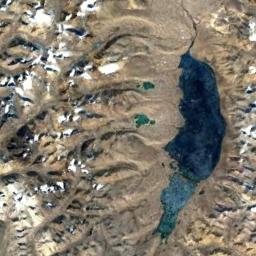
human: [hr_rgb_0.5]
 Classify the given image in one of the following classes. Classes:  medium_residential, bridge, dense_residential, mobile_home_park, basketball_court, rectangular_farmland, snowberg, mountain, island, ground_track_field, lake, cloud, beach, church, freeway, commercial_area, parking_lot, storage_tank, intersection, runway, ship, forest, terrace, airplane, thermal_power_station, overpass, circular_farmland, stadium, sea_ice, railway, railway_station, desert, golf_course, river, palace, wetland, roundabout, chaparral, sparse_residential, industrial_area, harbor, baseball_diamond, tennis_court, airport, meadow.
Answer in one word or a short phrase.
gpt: lake